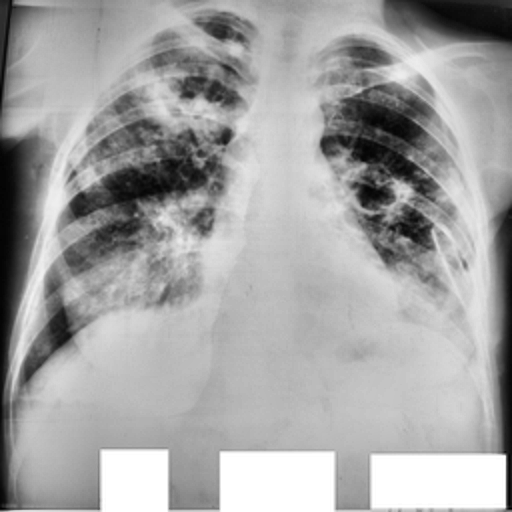
Finding: TUBERCULOSIS